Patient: sex M, age 58
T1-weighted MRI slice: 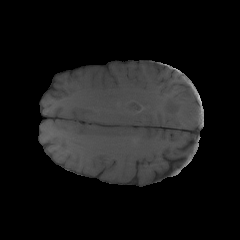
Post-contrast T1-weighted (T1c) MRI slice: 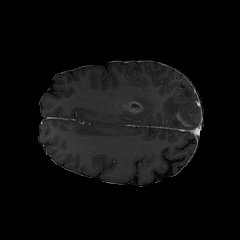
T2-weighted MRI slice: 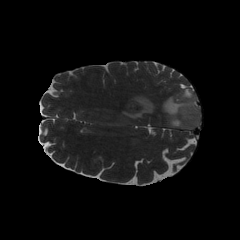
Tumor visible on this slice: yes
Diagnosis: Glioblastoma, IDH-wildtype
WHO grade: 4